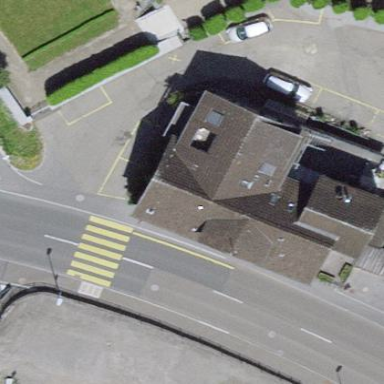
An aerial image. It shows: Building housing restaurant and hotel.